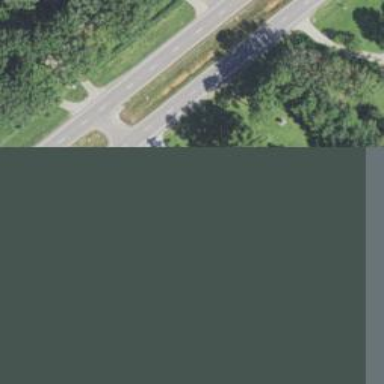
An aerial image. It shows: Trunk link highway.